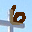
Label: 6